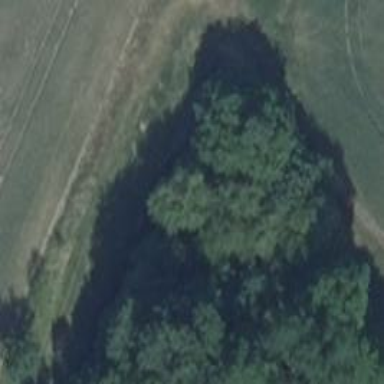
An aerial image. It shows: Hunting stand.